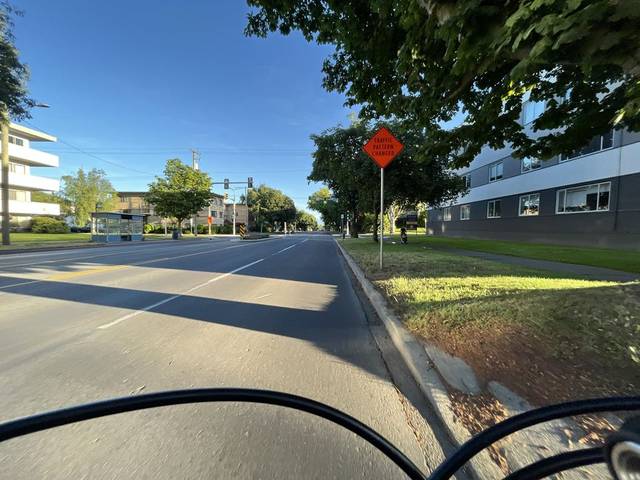
Region: Canada
Coordinates: 48.42, -123.355